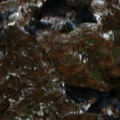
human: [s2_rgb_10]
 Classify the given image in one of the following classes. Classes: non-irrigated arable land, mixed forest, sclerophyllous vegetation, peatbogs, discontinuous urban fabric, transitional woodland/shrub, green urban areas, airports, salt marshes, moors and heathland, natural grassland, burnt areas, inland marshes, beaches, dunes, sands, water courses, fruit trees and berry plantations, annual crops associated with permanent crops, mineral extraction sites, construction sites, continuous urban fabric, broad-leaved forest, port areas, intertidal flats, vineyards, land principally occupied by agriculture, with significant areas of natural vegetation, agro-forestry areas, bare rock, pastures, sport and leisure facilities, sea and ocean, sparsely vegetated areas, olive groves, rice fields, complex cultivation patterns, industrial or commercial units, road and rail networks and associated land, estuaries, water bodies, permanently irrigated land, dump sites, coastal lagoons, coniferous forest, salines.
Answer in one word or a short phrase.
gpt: complex cultivation patterns, land principally occupied by agriculture, with significant areas of natural vegetation, broad-leaved forest